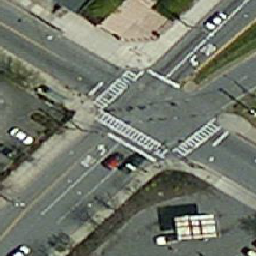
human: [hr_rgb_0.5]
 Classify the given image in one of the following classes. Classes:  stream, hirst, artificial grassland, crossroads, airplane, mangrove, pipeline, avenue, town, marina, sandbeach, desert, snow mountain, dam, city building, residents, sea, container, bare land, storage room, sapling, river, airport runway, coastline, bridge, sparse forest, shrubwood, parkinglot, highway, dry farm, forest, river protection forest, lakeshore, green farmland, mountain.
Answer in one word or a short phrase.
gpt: crossroads